Field crop: maize
Growth stage: 2
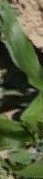
Species: maize